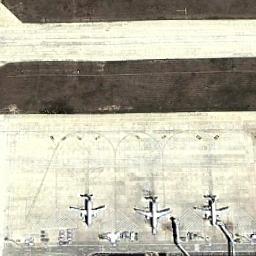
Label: airplane